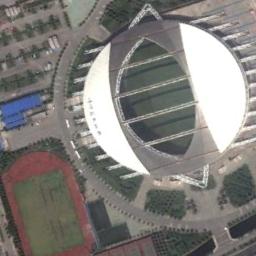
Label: stadium